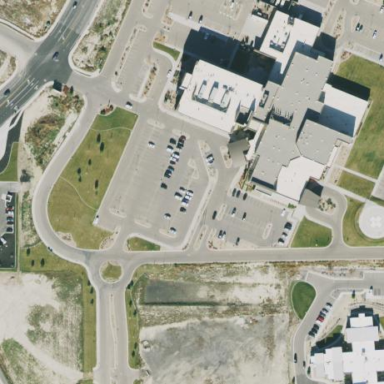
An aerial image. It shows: Hospital building.